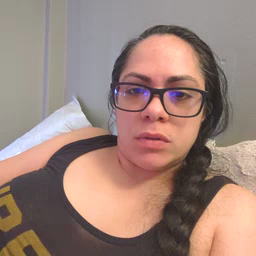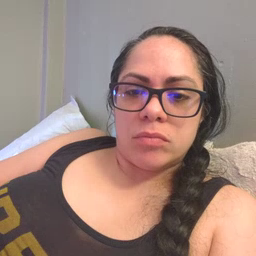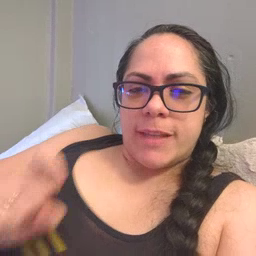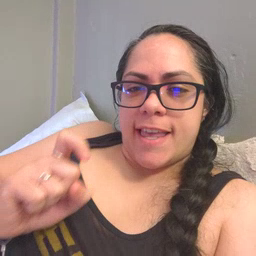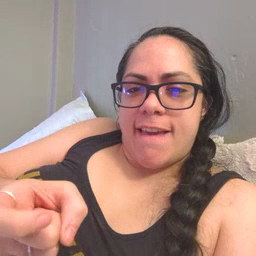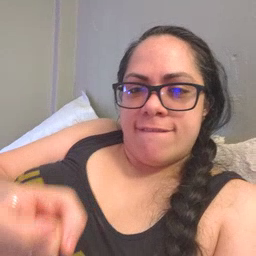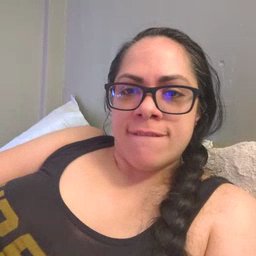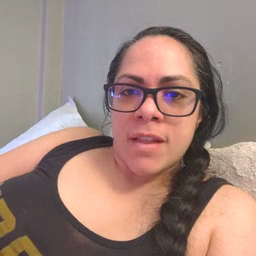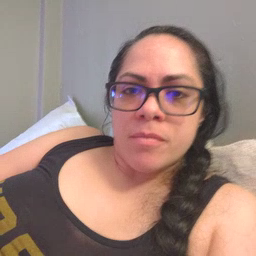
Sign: gift